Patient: sex M, age 74
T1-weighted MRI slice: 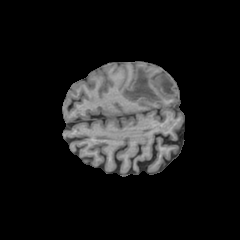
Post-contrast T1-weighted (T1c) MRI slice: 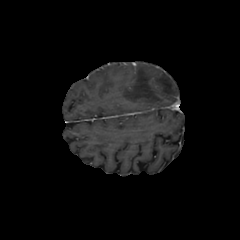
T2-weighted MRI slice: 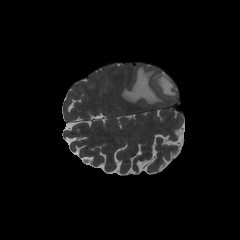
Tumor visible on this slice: yes
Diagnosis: Glioblastoma, IDH-wildtype
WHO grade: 4